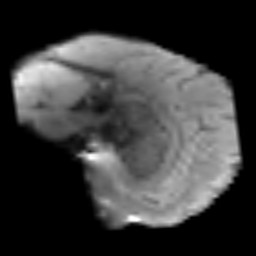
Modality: T2w
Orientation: sagittal
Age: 40
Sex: male
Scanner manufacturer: siemens
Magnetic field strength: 3 T
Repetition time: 3.2 s
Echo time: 0.081 s